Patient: sex F, age 60
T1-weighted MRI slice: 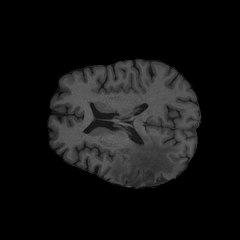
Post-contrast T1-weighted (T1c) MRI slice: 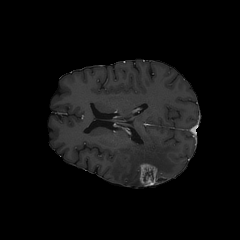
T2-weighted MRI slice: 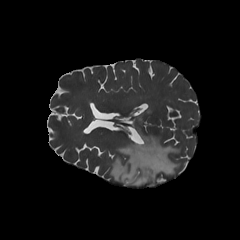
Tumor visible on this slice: yes
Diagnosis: Glioblastoma, IDH-wildtype
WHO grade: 4